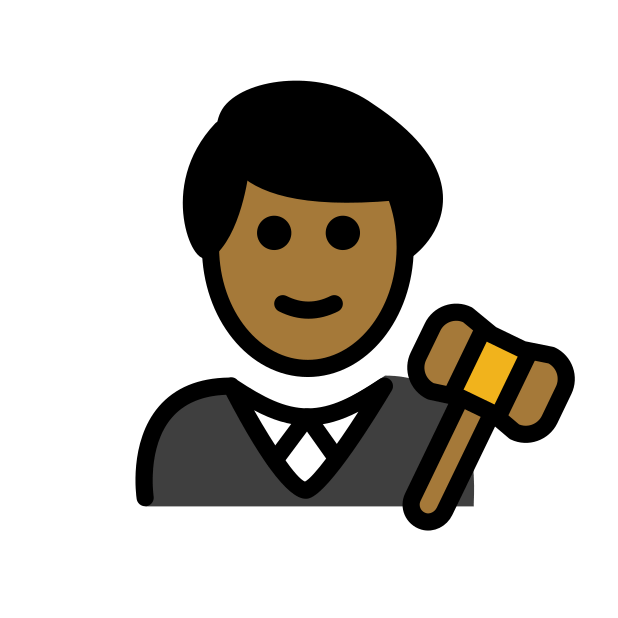
man judge: medium-dark skin tone